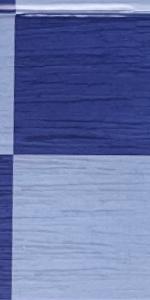
Label: Empty